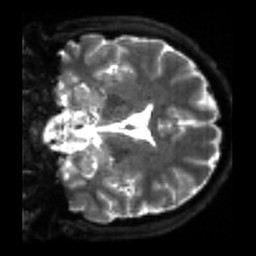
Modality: sbref
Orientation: coronal
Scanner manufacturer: siemens
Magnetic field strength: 3 T
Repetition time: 4 s
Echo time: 0.0594 s